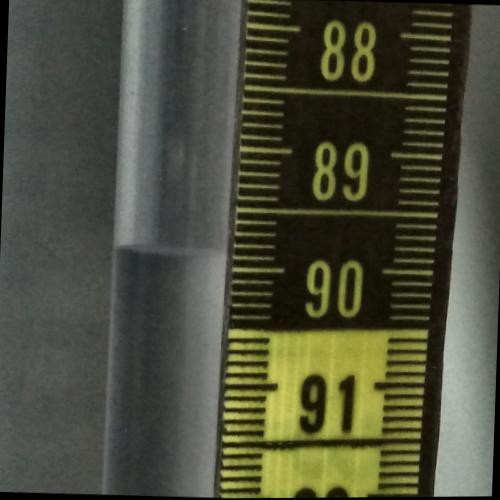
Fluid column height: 89.9 cm